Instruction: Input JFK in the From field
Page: home
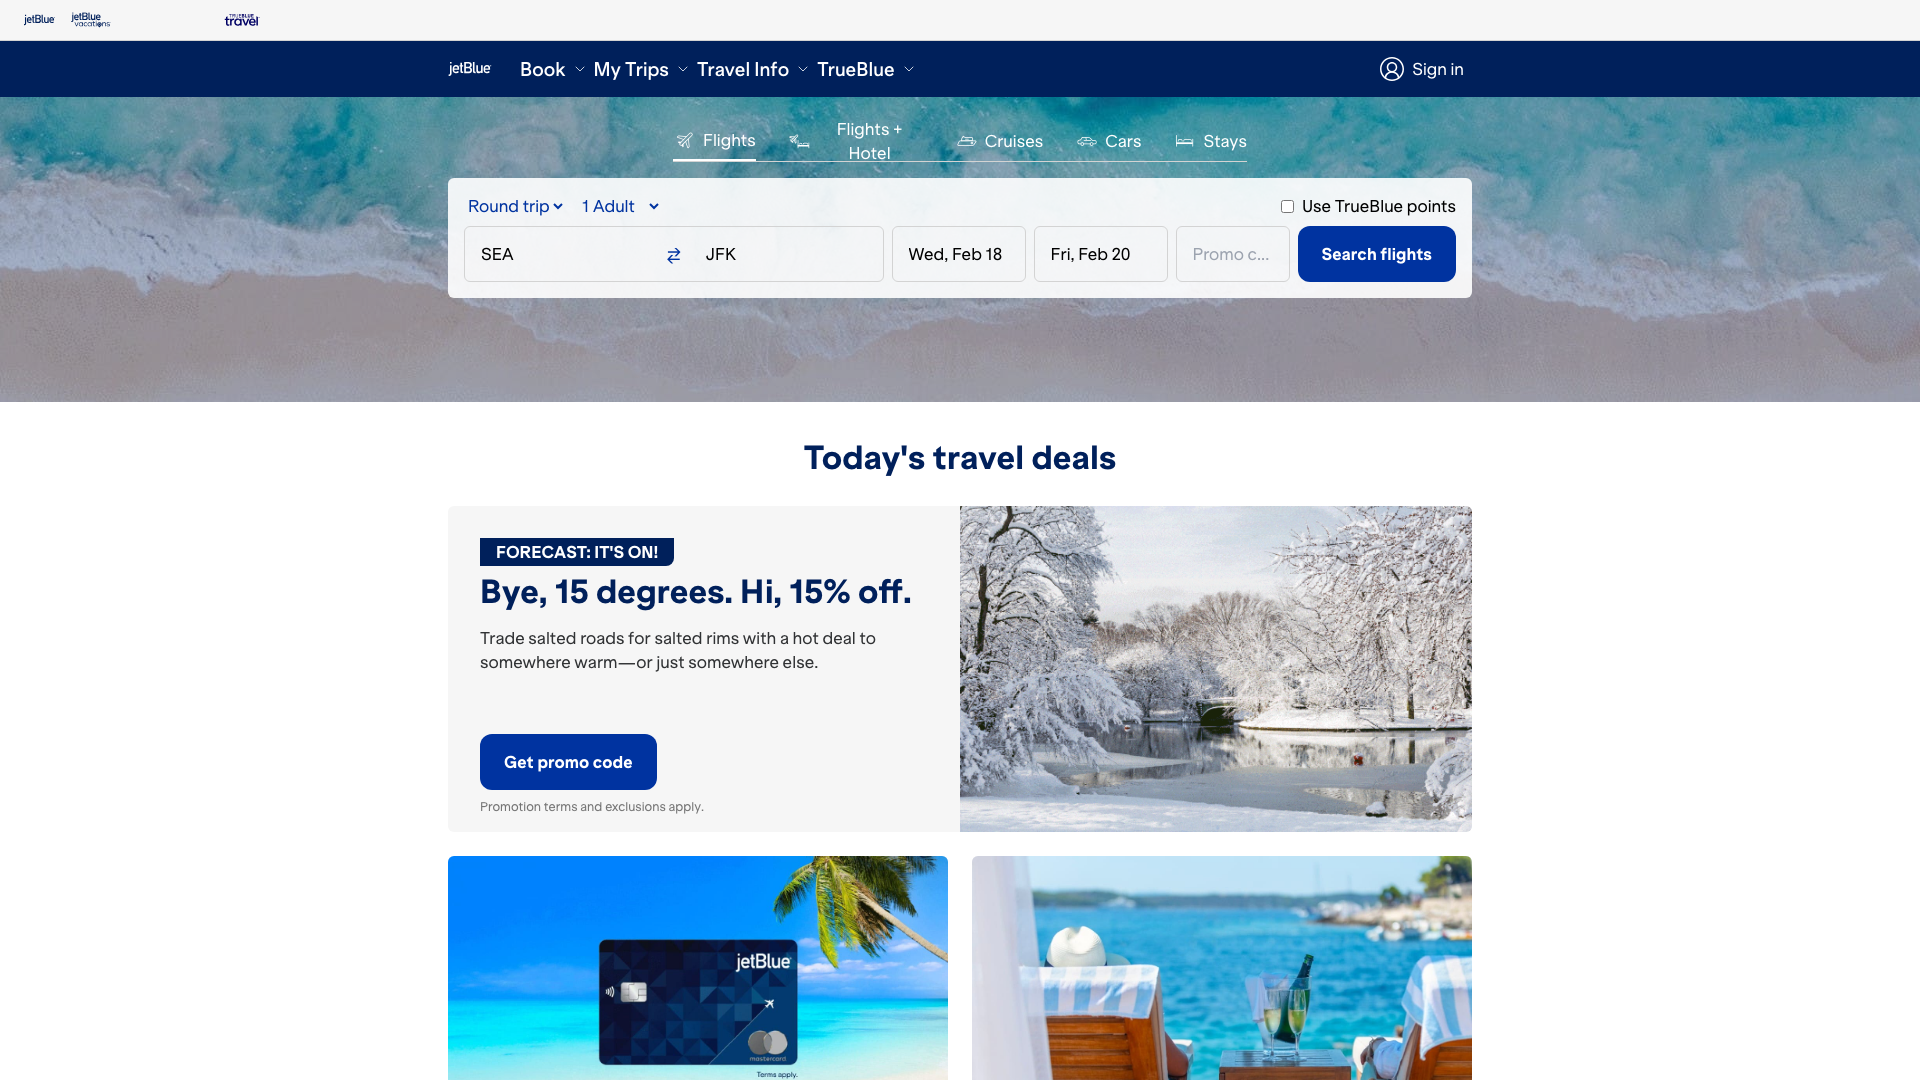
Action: type